Interaction volume radius: 5 \u00c5
Interaction volume height: 25 \u00c5
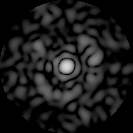
Disorder parameter: 0.7867